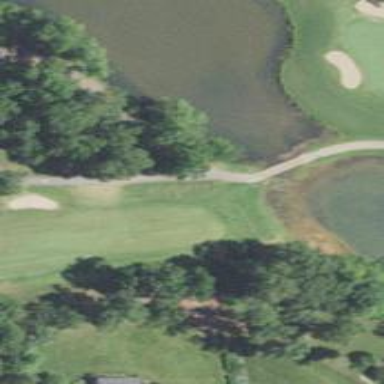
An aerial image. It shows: Path for both roads and golfers.